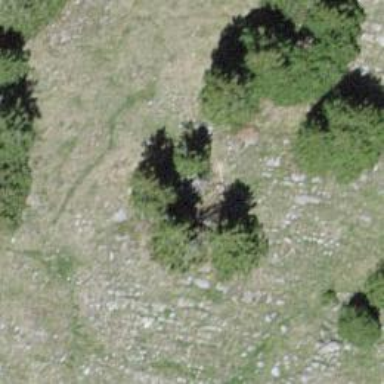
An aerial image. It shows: Needle-leaved tree in nature.